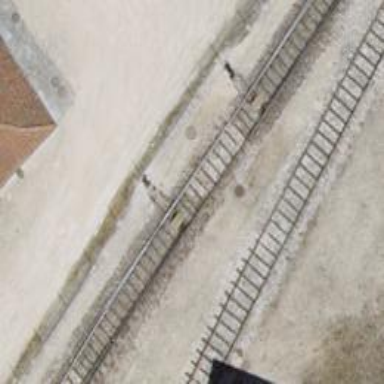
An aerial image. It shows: Single-track electrified railway spur with contact line for service.